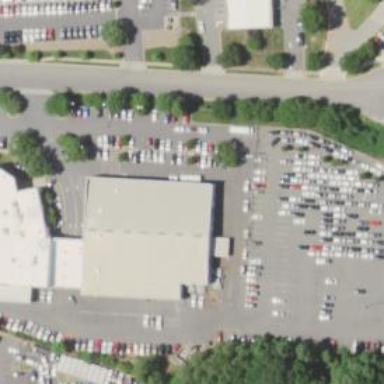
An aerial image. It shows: Building that houses car shop.